Field crop: maize
Growth stage: 1
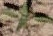
Species: atriplex